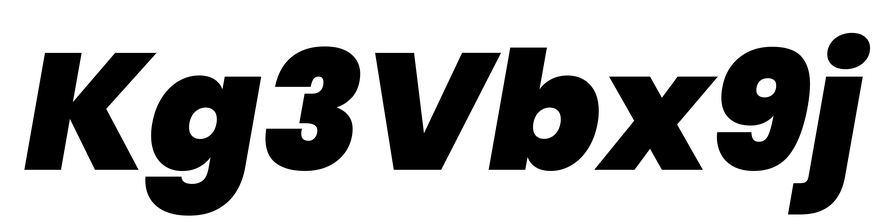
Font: Poppins-BlackItalic